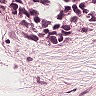
Metastatic tissue present: yes